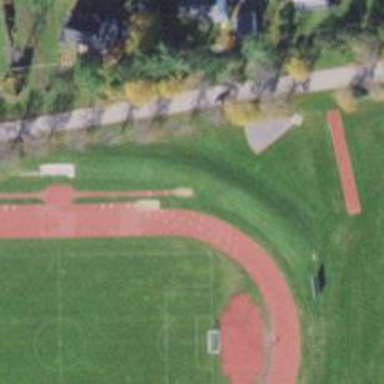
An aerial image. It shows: Pole vault track in leisure land area.